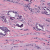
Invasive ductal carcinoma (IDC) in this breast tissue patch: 1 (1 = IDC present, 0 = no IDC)